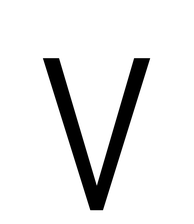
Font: Roboto_Condensed_Light